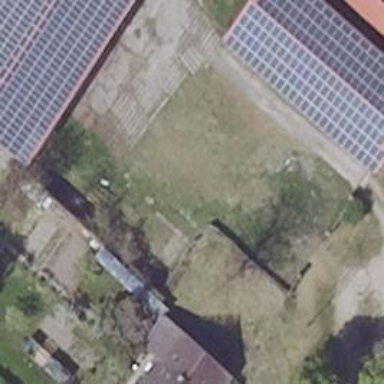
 generating electricity through photovoltaic methods."